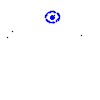
Particle: electron